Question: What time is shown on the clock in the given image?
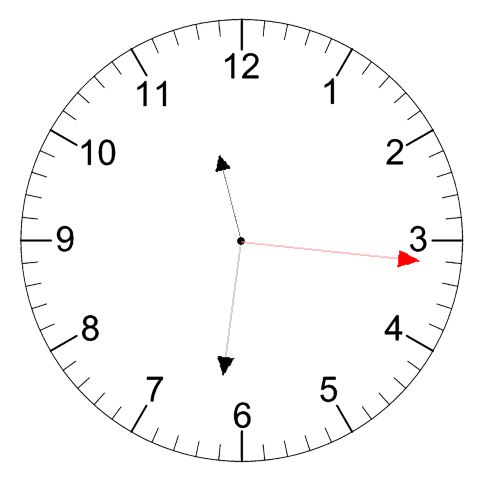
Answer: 11:31:16